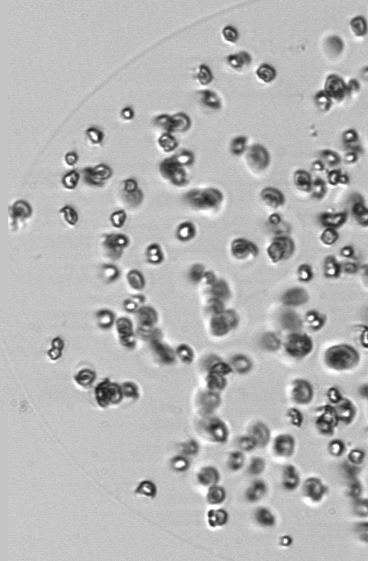
Label: Phaeocystis